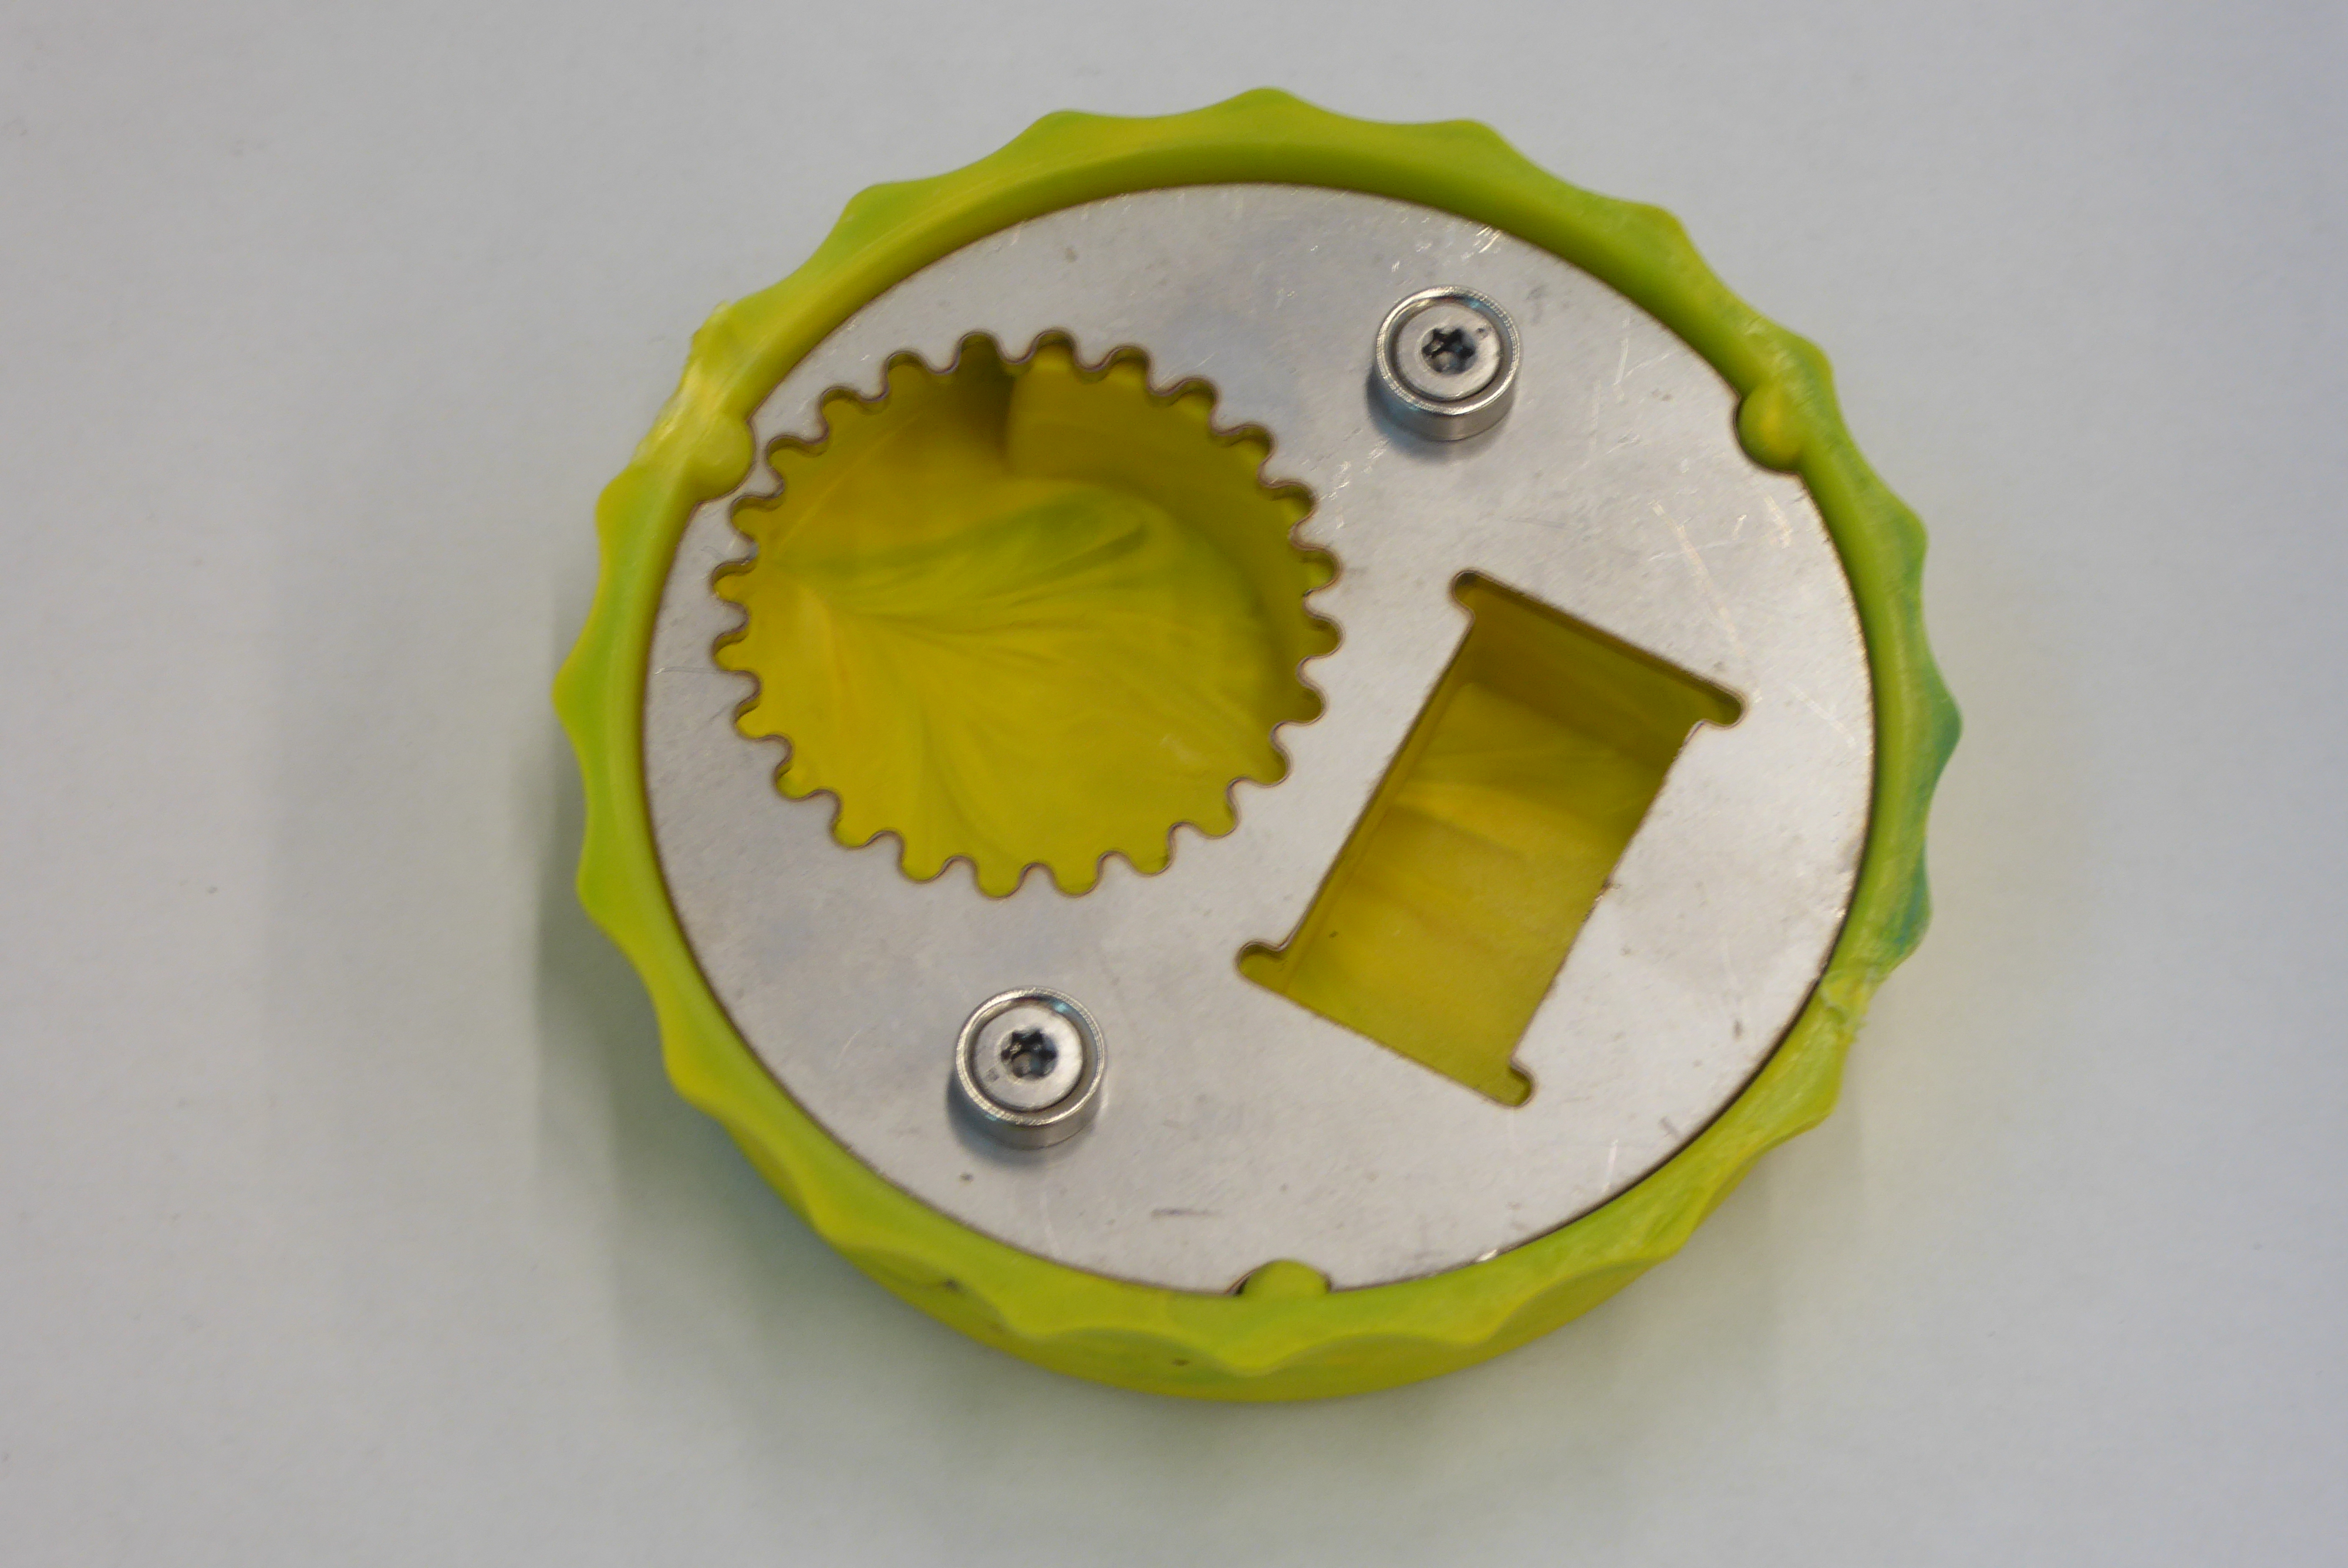
Label: Bottle Opener